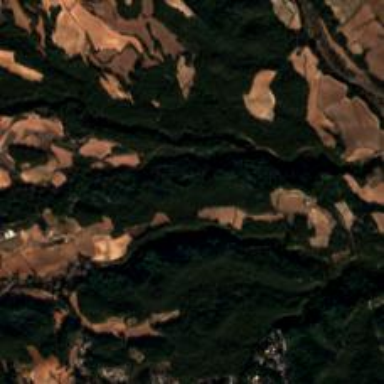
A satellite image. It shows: Natural ridge in the landscape.